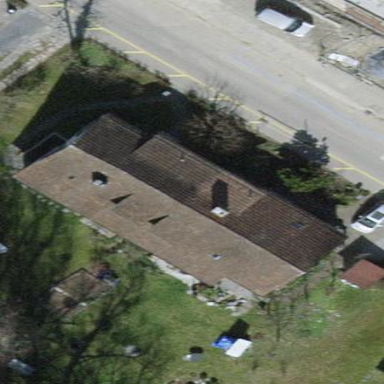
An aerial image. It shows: House with tile roof.